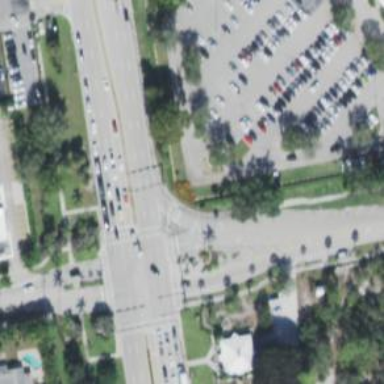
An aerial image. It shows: Traffic island located on footway.